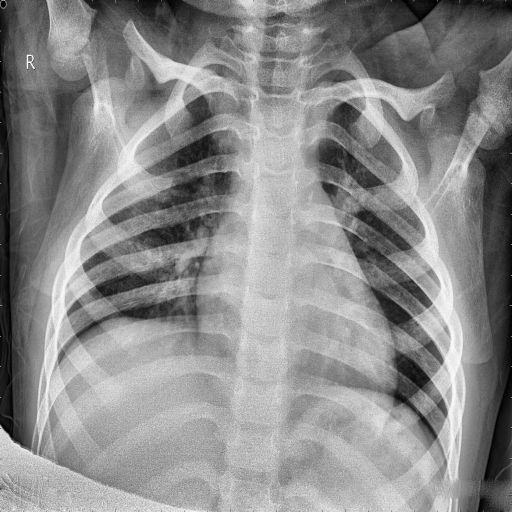
Finding: NORMAL